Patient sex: F
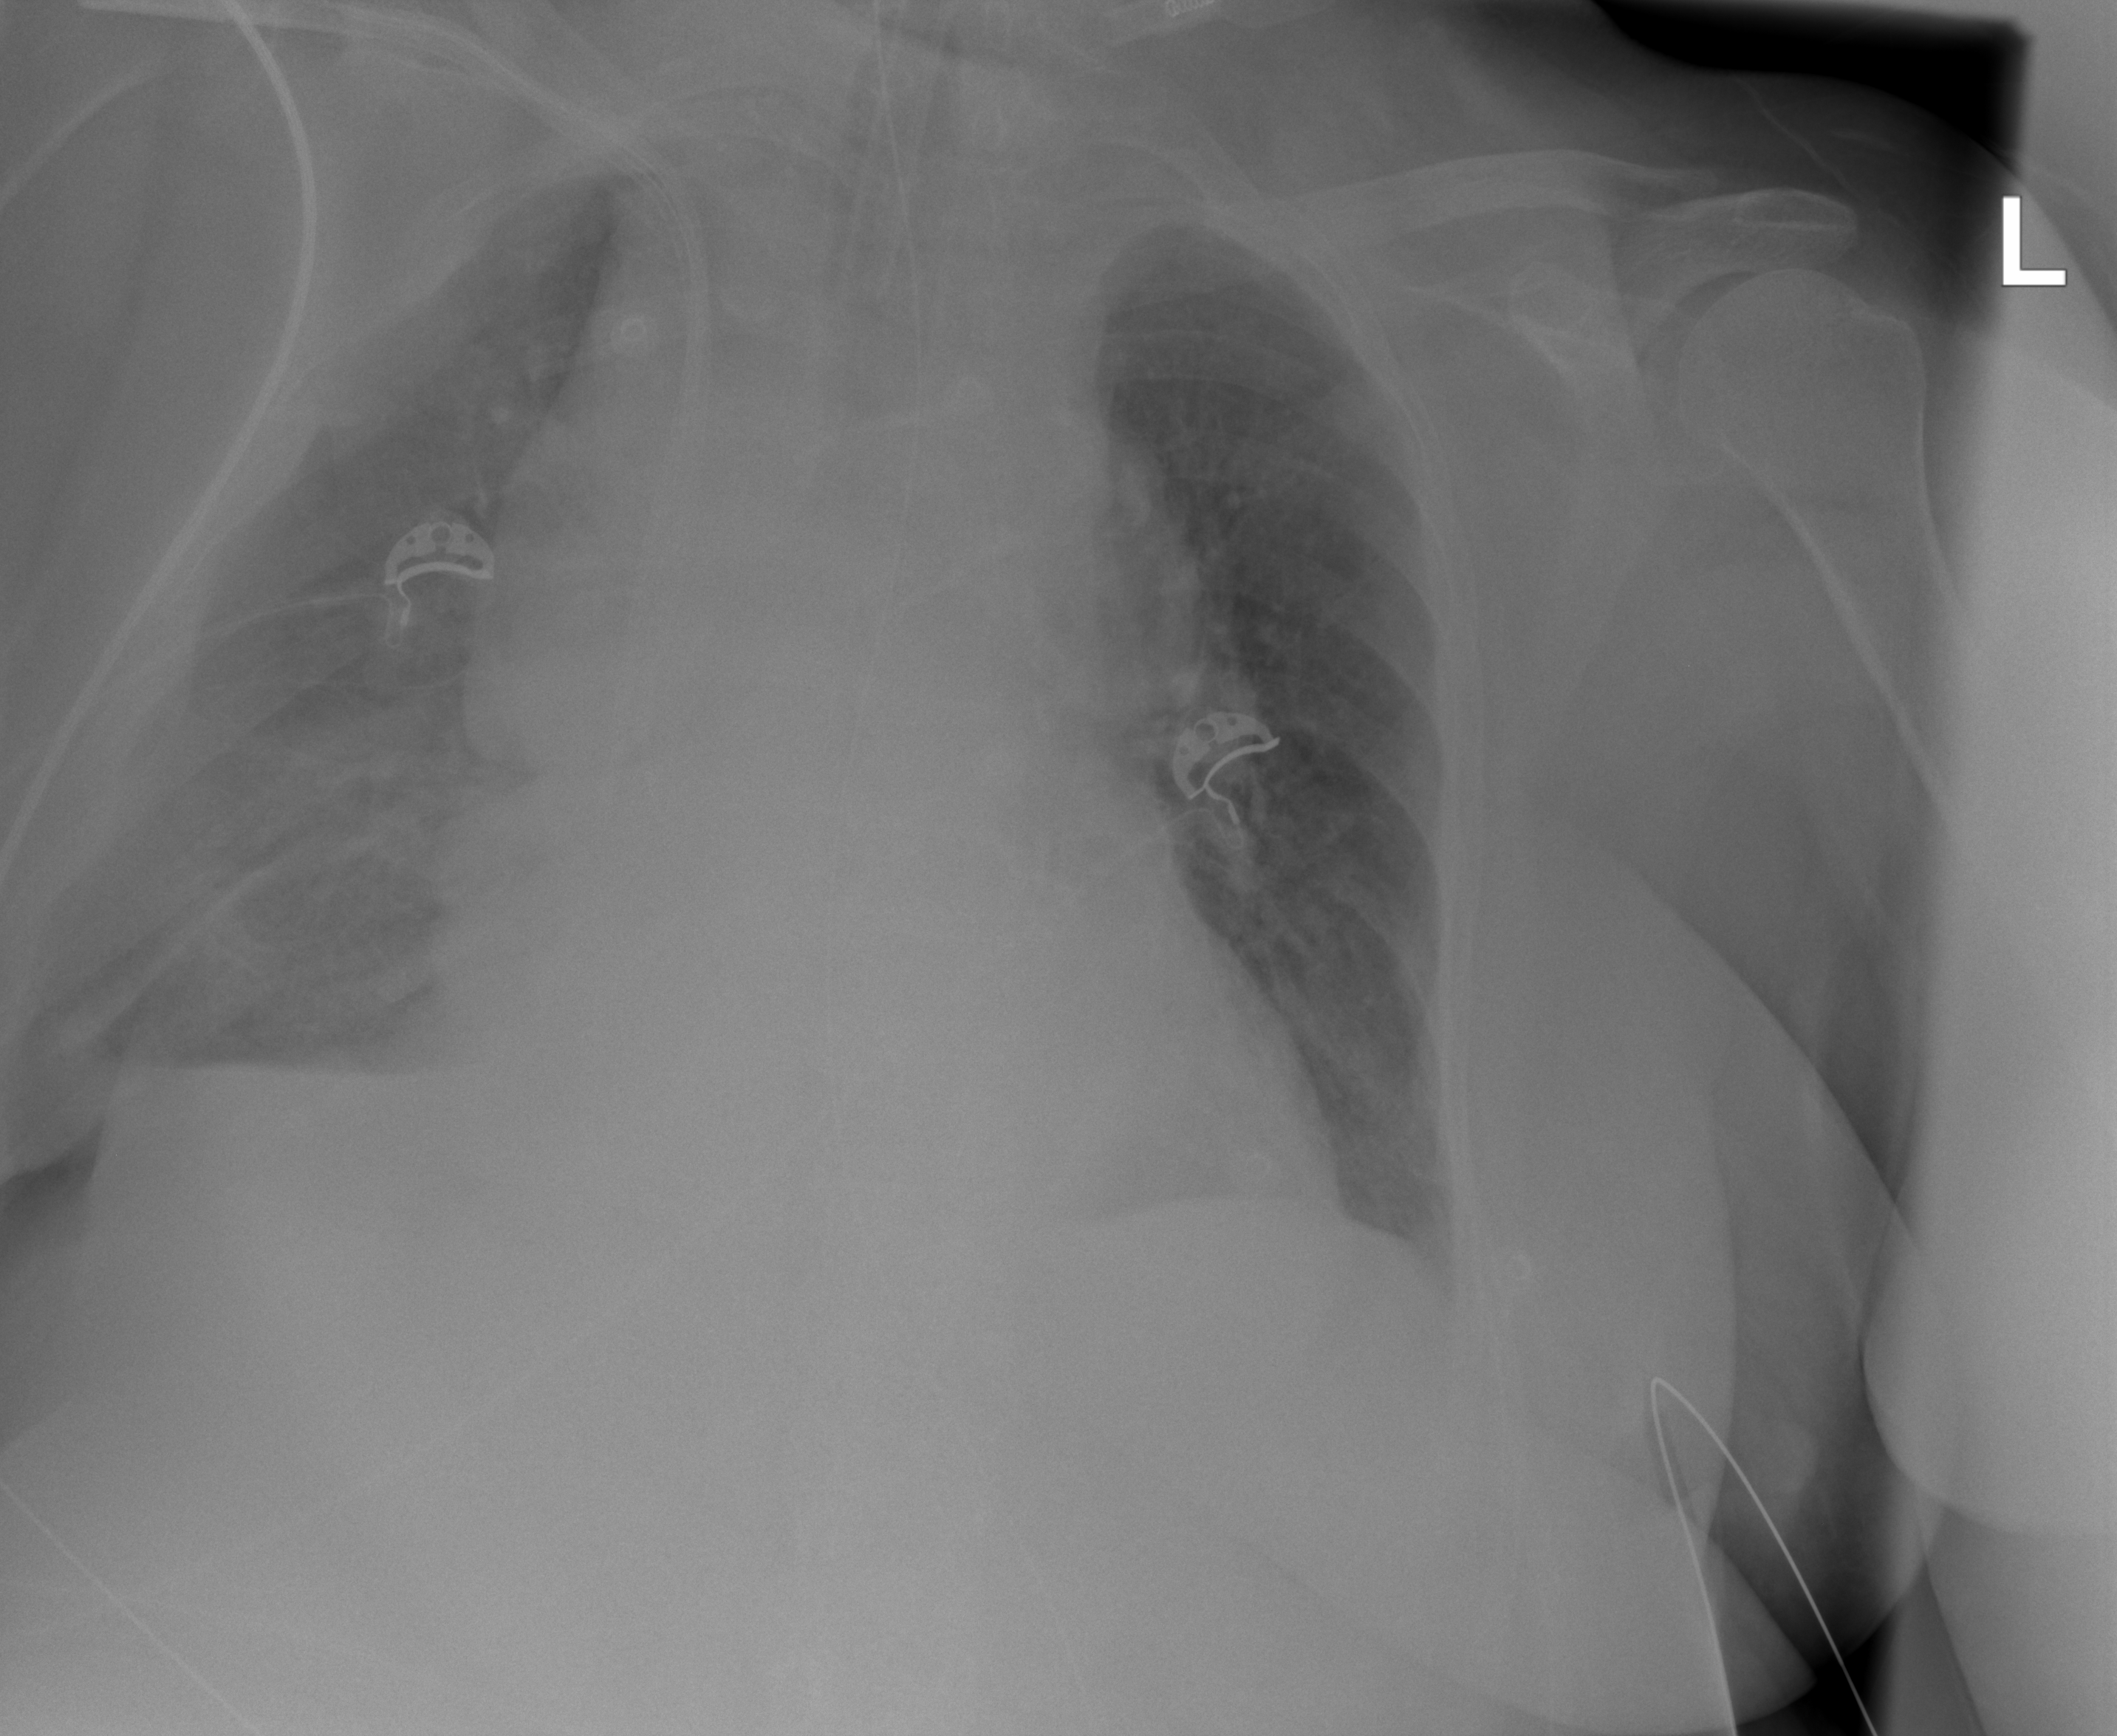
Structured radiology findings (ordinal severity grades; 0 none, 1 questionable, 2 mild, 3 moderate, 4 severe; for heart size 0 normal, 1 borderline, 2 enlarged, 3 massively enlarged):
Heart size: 2
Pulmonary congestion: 1
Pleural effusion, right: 3
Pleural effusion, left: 1
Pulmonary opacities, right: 0
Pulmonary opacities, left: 0
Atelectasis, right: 2
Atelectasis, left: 0